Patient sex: F
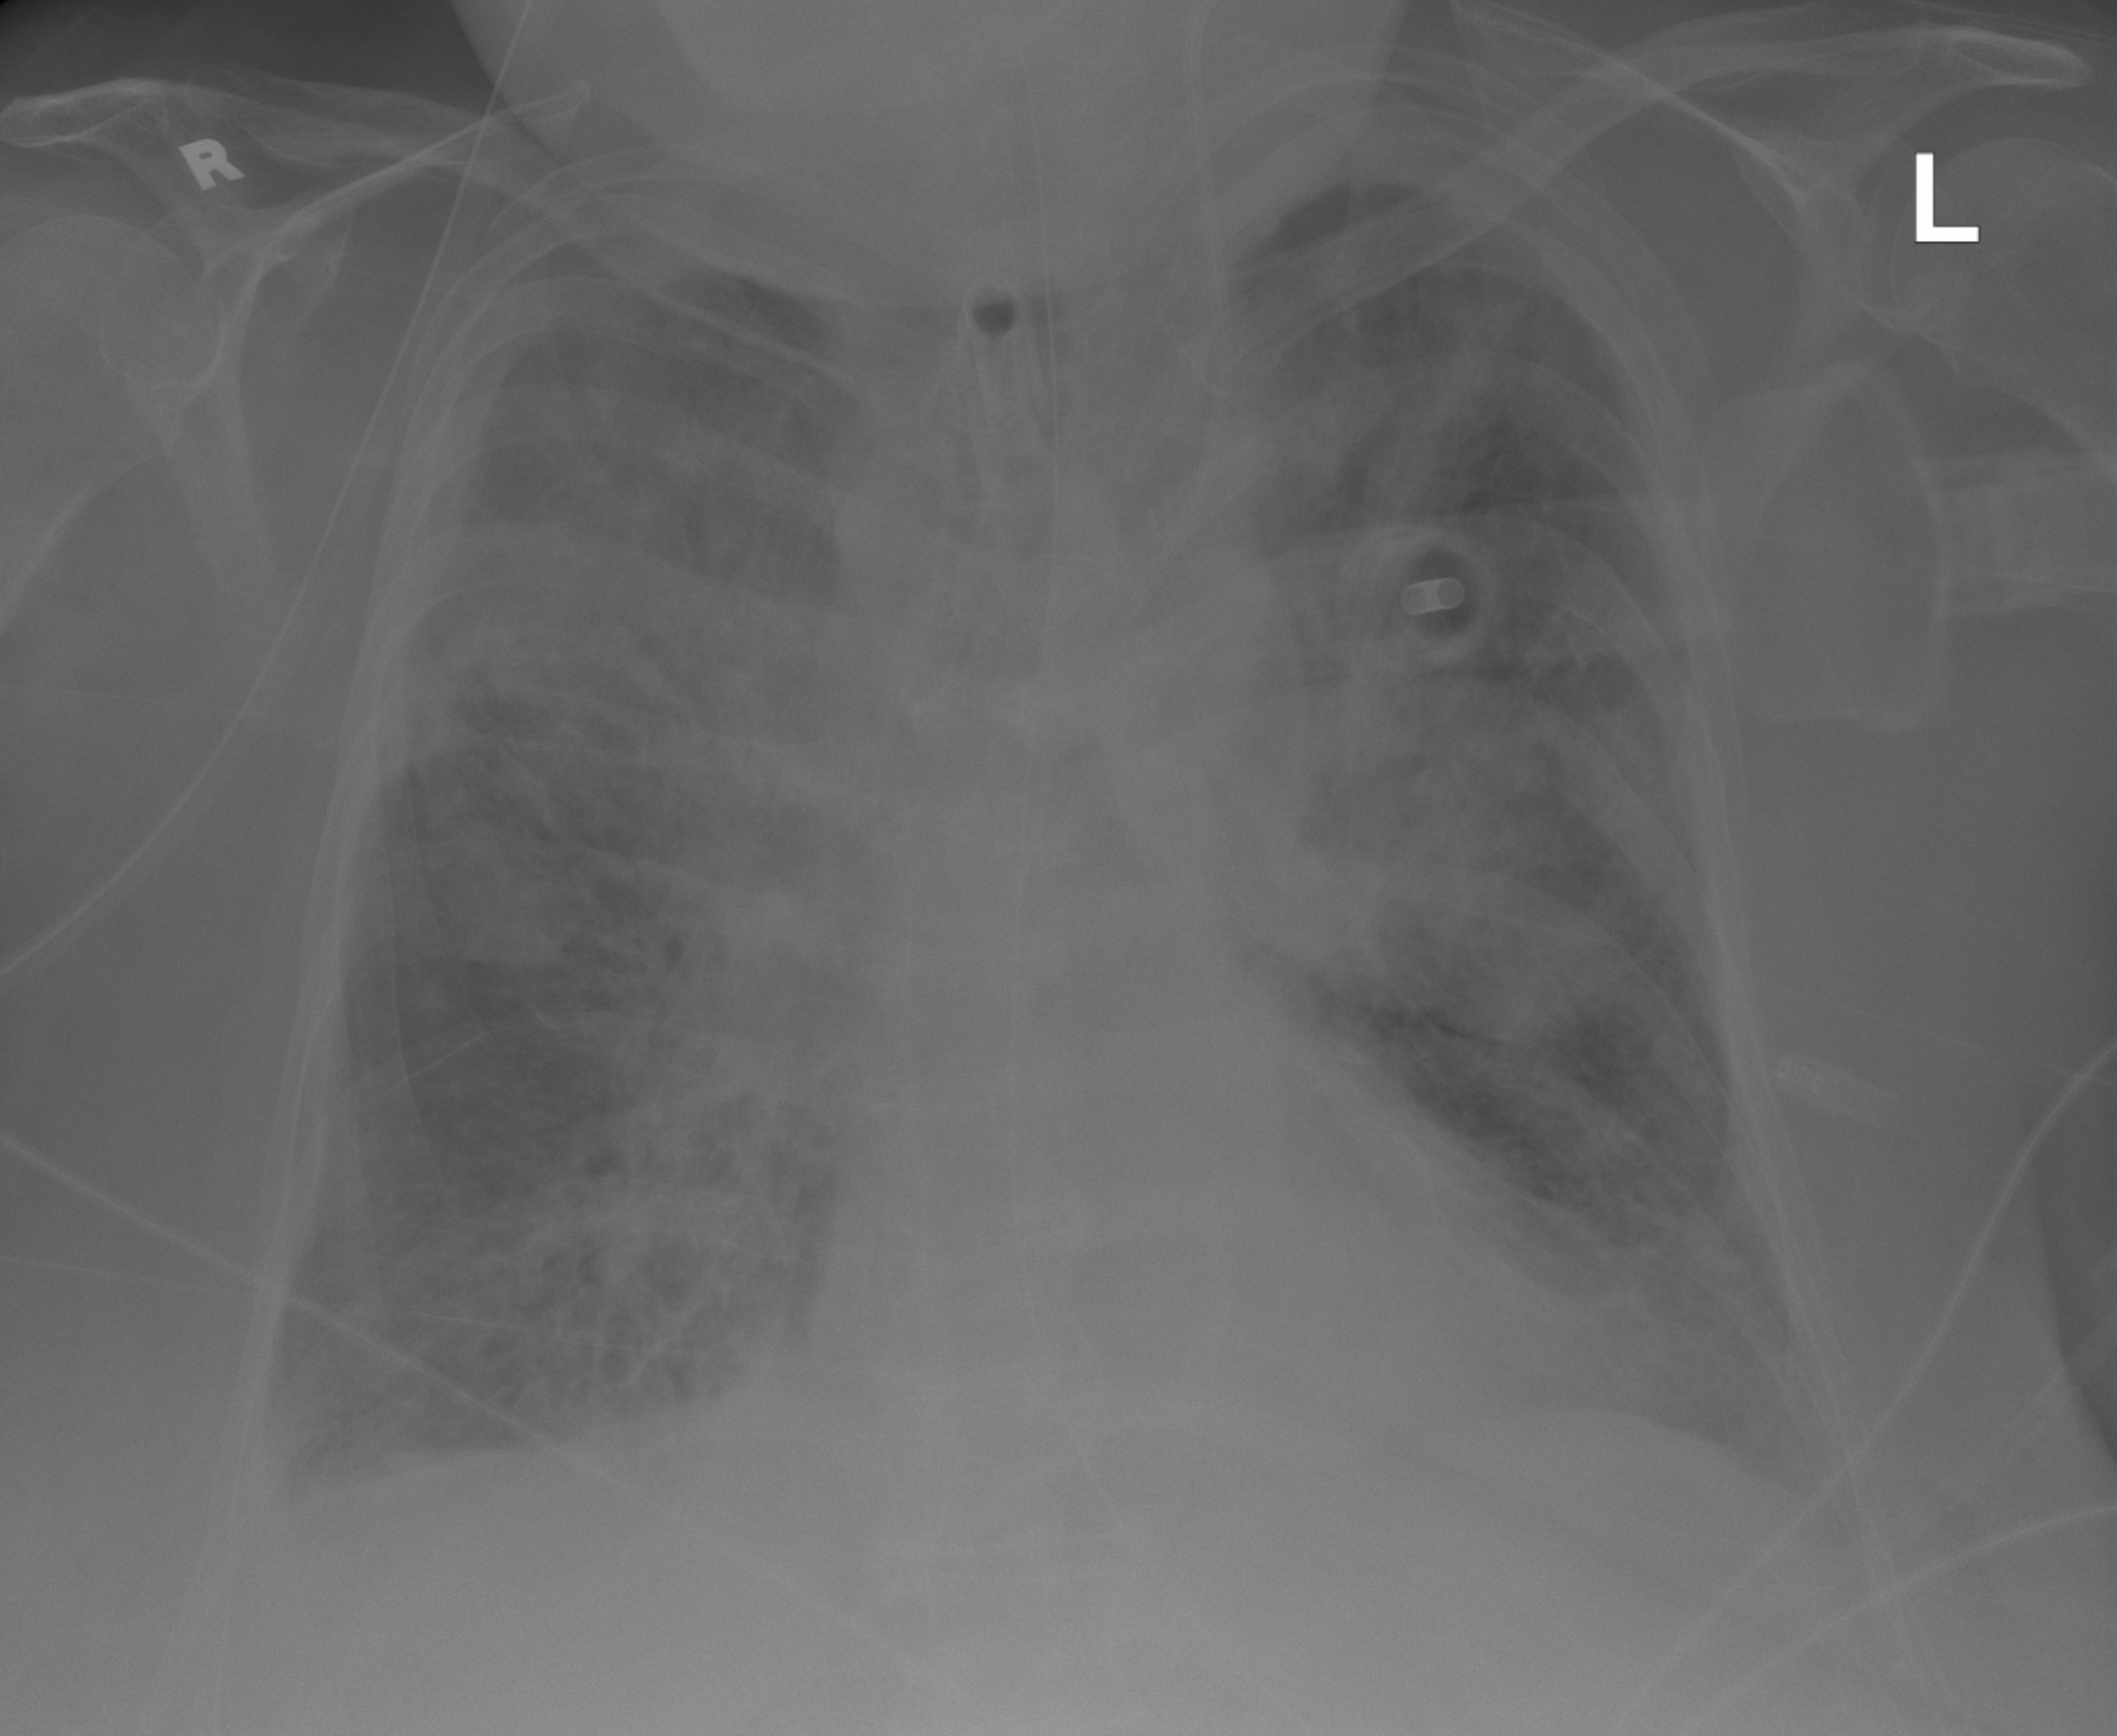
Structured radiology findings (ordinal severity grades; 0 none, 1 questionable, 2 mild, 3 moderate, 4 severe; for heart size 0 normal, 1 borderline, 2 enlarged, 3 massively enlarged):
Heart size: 1
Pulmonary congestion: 3
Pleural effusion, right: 2
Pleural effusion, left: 2
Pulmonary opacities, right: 3
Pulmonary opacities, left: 3
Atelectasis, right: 3
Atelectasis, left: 3